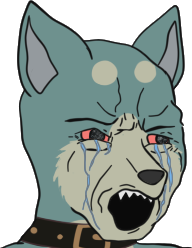
Label: 5_Animal